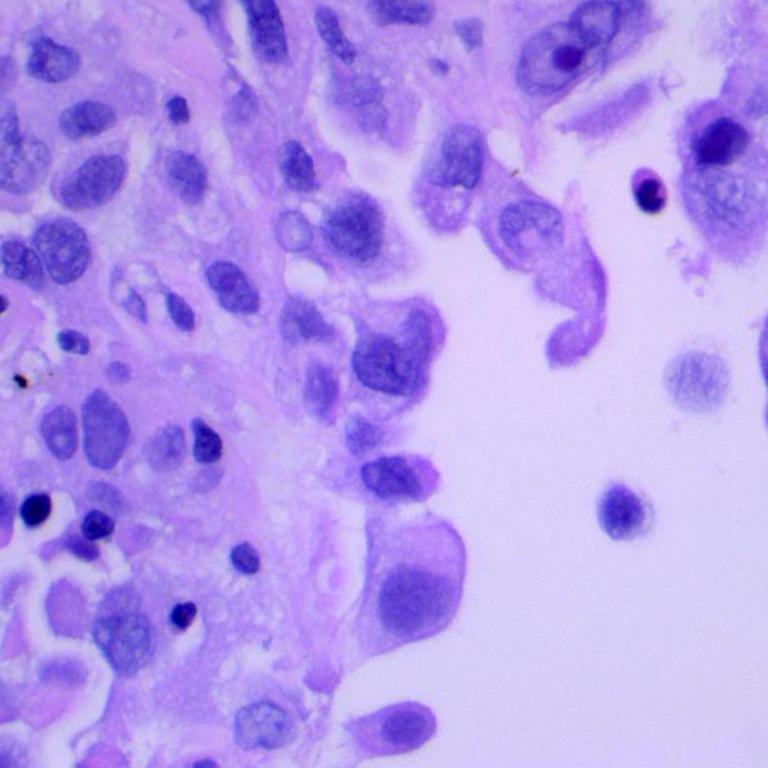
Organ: lung
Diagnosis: adenocarcinomas